Field crop: maize
Growth stage: 2
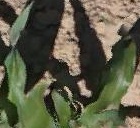
Species: maize